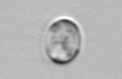
Label: Thalassiosira